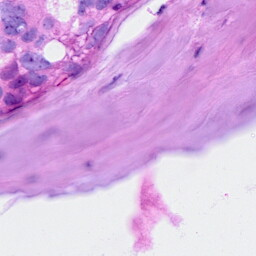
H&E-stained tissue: Breast